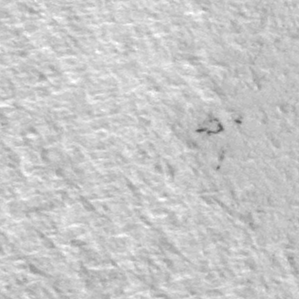
Label: frost